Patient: sex F, age 68
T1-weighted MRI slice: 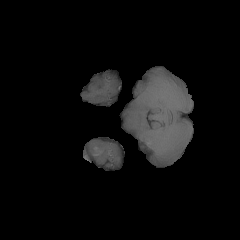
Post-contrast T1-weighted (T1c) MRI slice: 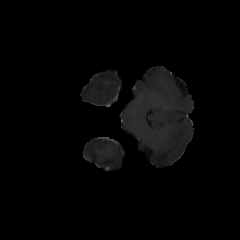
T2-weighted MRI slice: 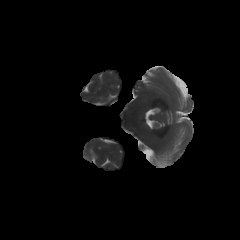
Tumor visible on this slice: no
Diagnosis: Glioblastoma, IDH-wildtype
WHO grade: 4